Question: How to get value 'http://htvlive.1c656bad.cdnviet.com/fcf0d4d9ebc07ce9de74aff5562e4d2d1480305561/htv7.720p.stream/playlist.m3u8' using Jsoup?

'''
String url = "htvonline.com.vn/livetv/htv7-hd-34336E61.html";
Document document = Jsoup.connect(url).get();
Elements scriptElements = document.getElementsByTag("script");
for (Element element :scriptElements ){
for (DataNode node : element.dataNodes()) {
System.out.println(""+node.getWholeData().toString());
}
System.out.println("-------------------");
}
'''
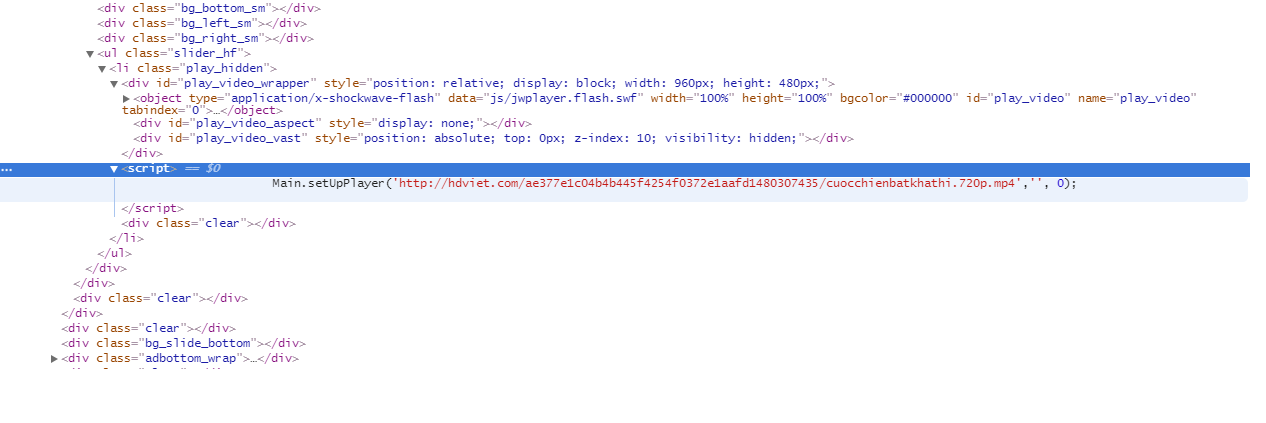
Answer: It is the same url as in the 'li' element with id 'play_video', so select that element and read the 'data-source' attribute.
'''
try {
String userAgent = "Mozilla/5.0 (Windows NT 6.3; WOW64) AppleWebKit/537.36 (KHTML, like Gecko) Chrome/54.0.2840.99 Safari/537.36";
Document doc = Jsoup.connect("http://htvonline.com.vn/livetv/htv7-hd-34336E61.html").userAgent(userAgent).get();
String url = doc.select("#play_video").first().attr("data-source");
System.out.println(url);
} catch (IOException e) {
e.printStackTrace();
}
'''
'''
http://htvlive.1c656bad.cdnviet.com/903e50e4d06db85d81fc84b49abec4081480474746/htv7.720p.stream/playlist.m3u8
'''